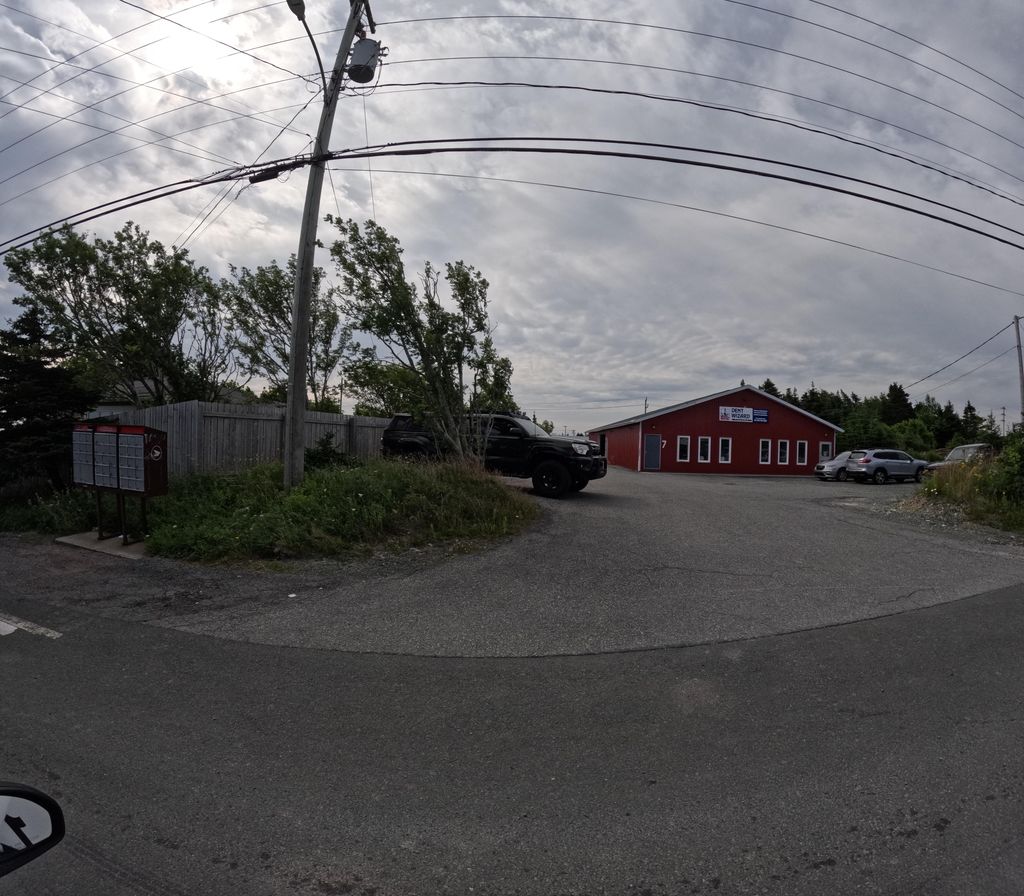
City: st_johns